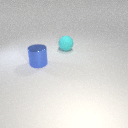
large cyan rubber sphere behind large blue metal cylinder